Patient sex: M
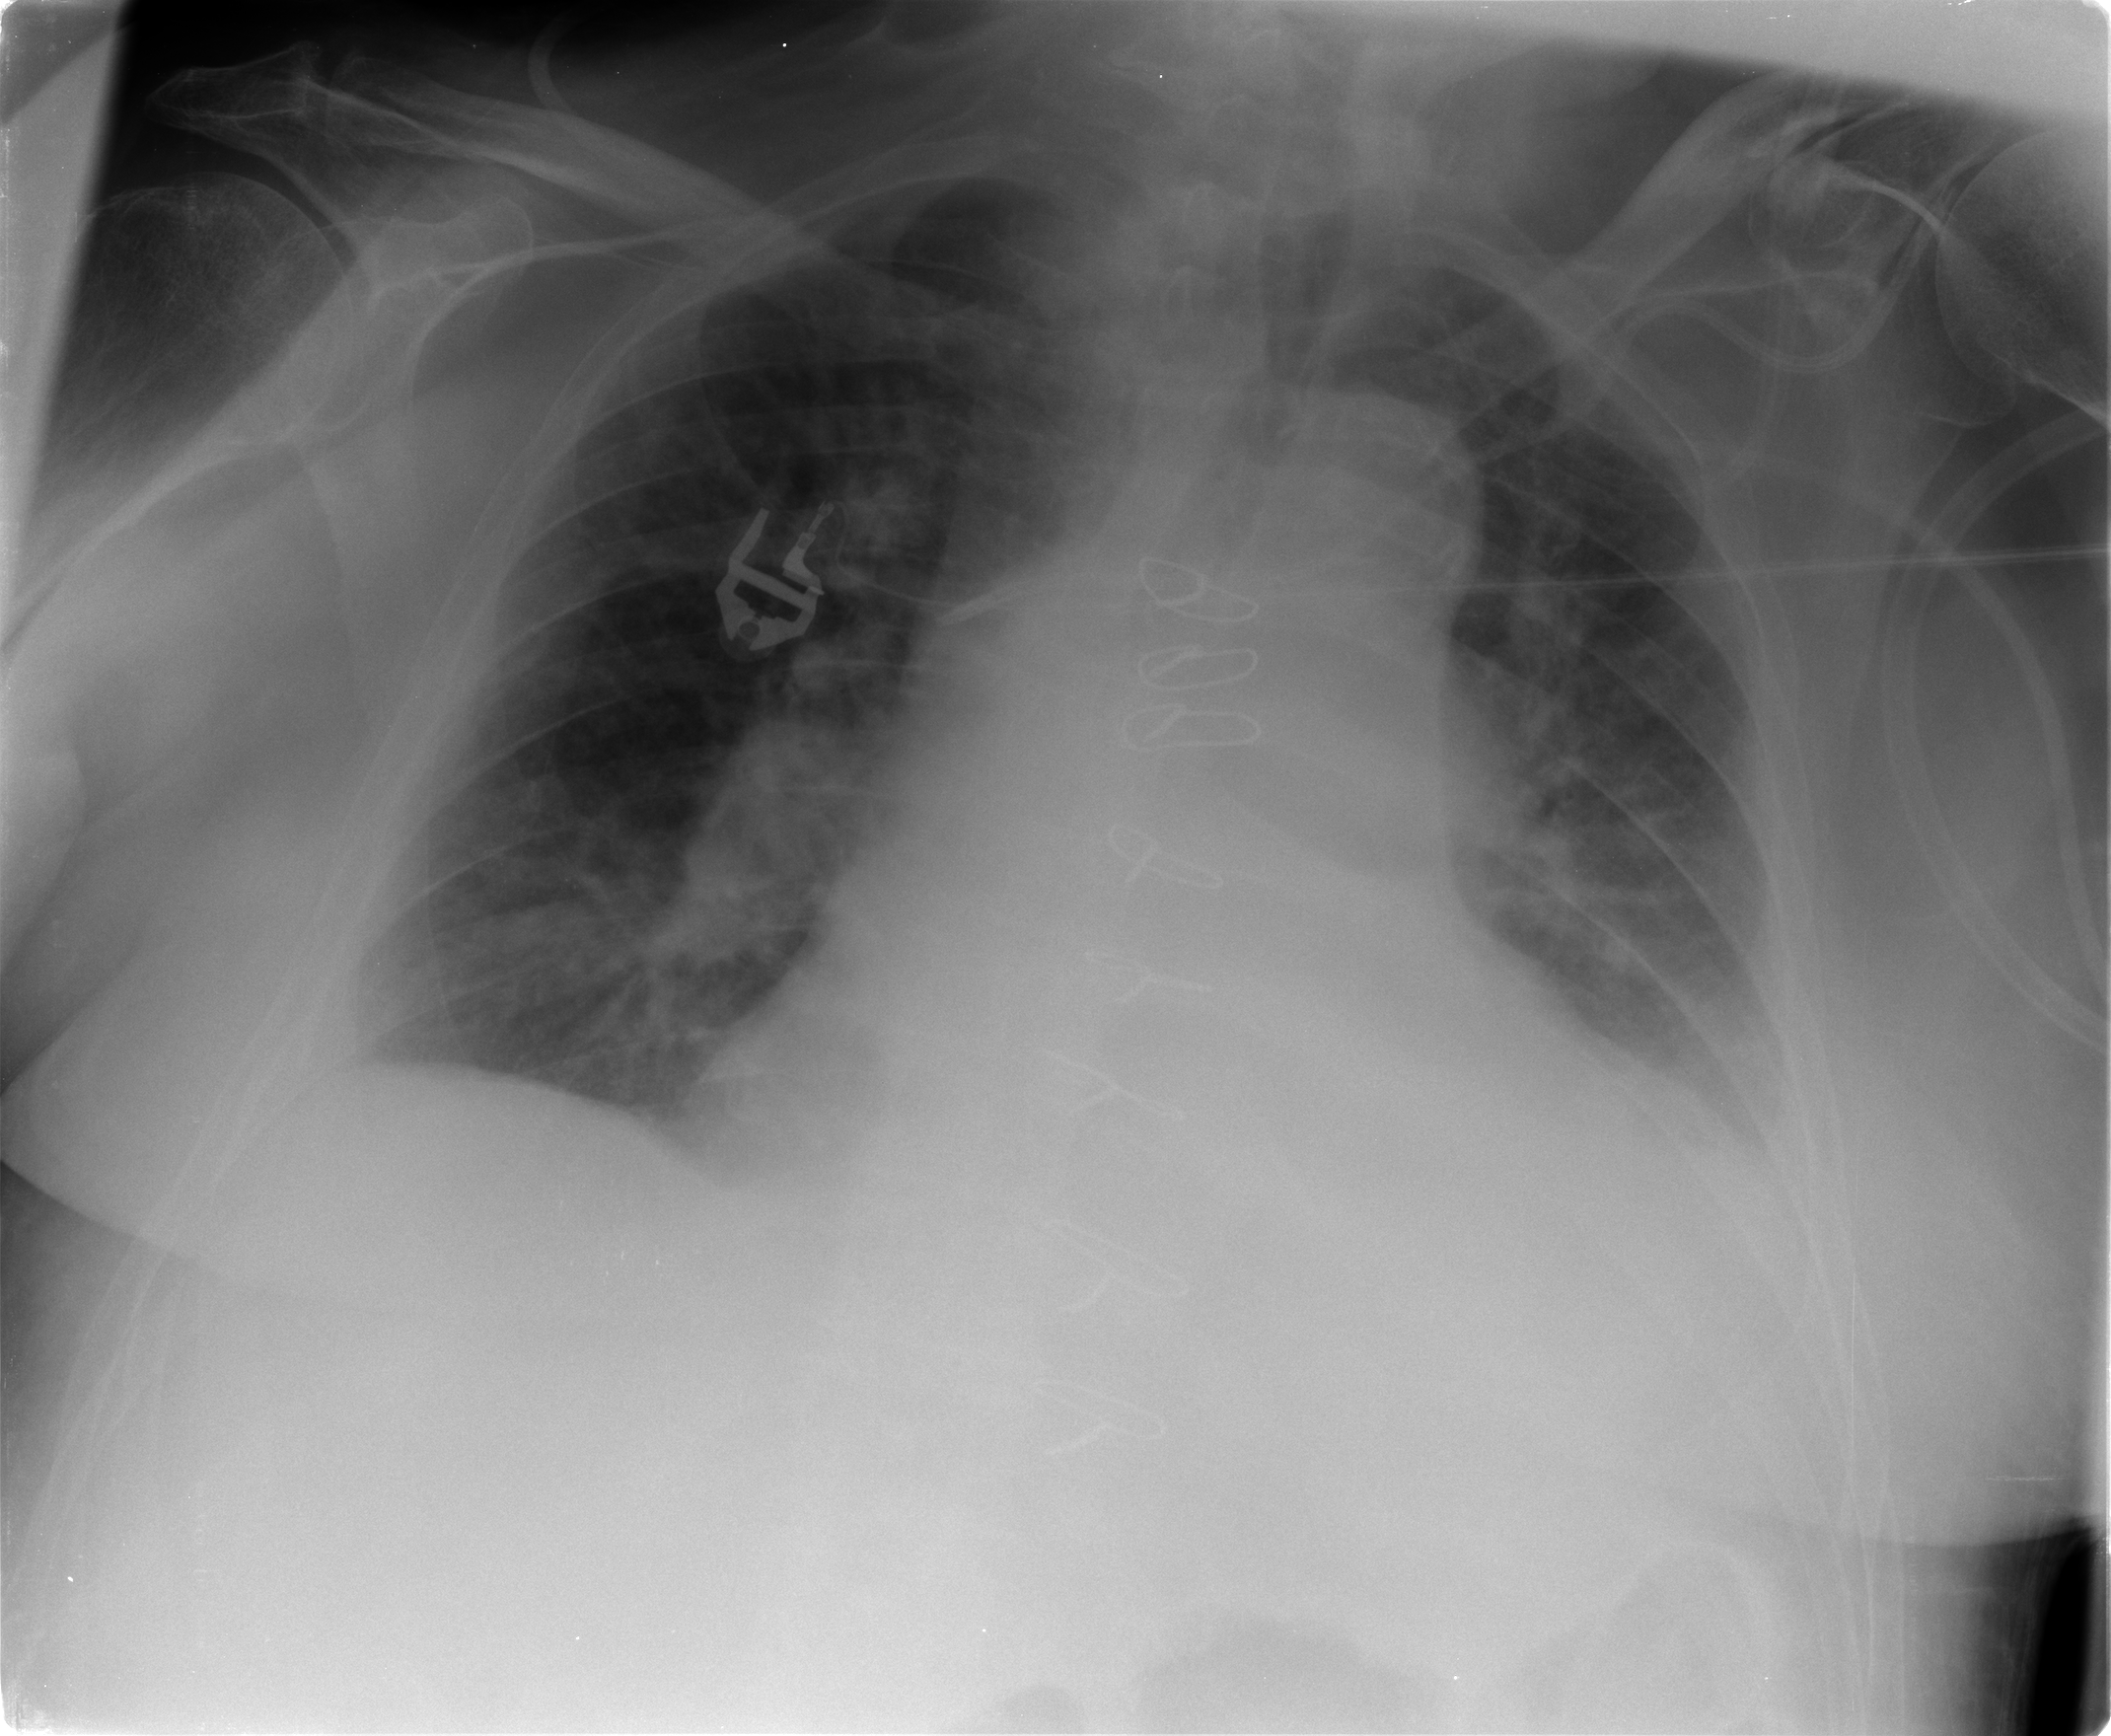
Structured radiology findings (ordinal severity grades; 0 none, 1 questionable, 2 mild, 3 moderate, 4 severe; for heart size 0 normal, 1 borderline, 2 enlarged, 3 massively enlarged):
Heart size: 3
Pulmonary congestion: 2
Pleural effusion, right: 1
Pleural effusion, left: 2
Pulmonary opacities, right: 1
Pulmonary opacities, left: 0
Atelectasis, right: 2
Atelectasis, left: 1